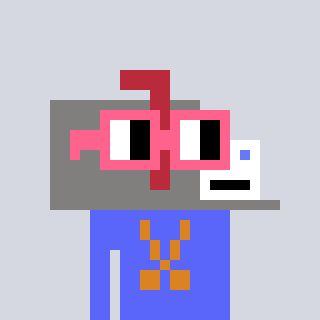
a pixel art character with square pink glasses, a mailbox-shaped head and a purple-colored body on a cool background